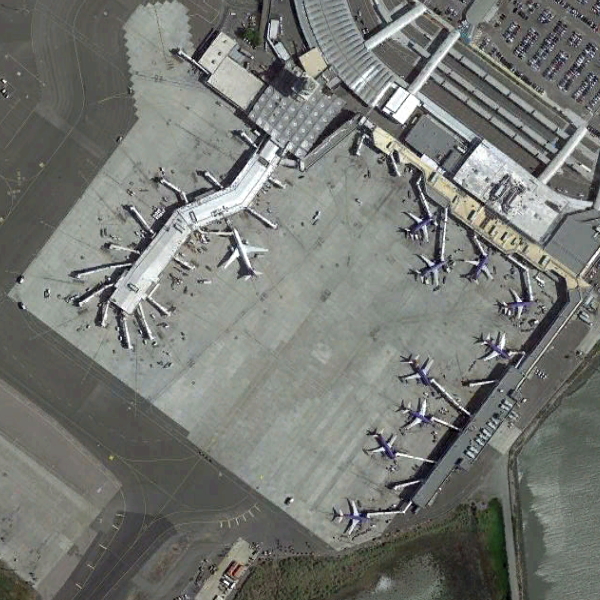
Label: Airport